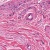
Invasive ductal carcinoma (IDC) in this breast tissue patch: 0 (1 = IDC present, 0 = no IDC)